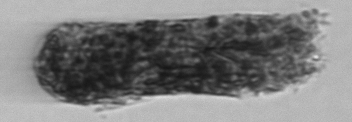
Label: fecal_pellet